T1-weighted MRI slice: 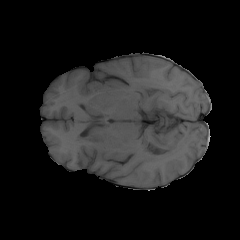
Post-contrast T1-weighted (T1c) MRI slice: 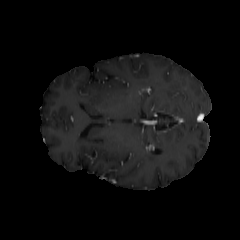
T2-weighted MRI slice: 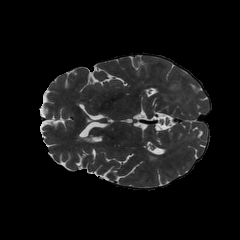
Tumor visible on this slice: no